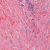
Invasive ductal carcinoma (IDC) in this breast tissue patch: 0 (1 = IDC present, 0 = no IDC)